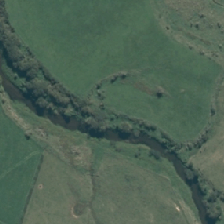
Land cover: deciduous_hardwood